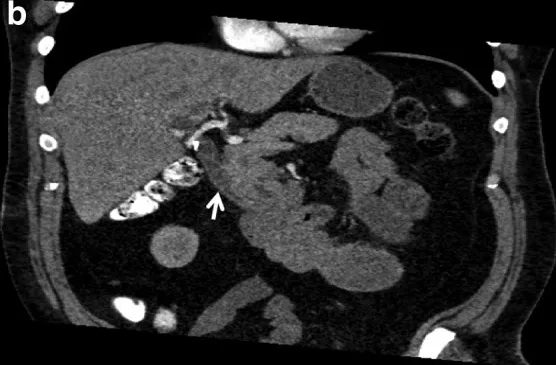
(a, b) Axial and coronal CT scan slices showing invagination of proximal portion of duodenum into distal (white arrows). CT, computed tomography.
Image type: radiology (ct)